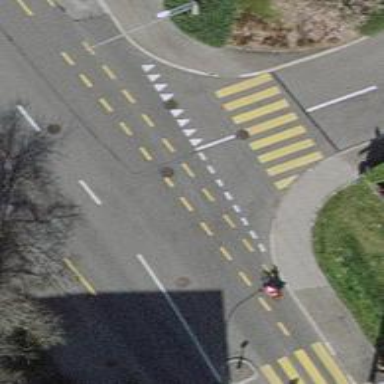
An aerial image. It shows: Zebra crossing on the road.